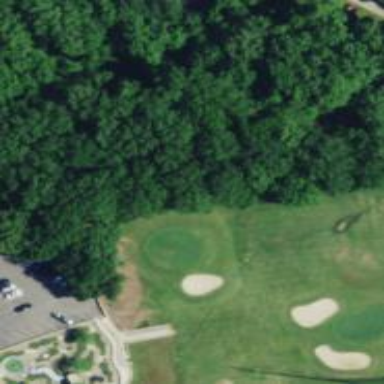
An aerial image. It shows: Golf hole.